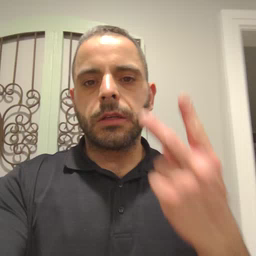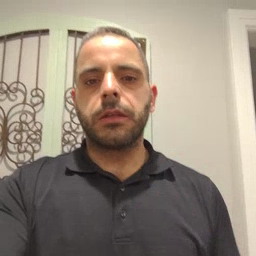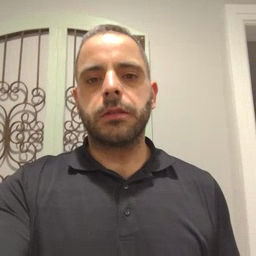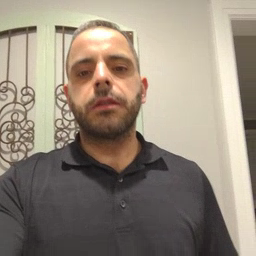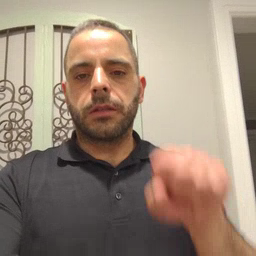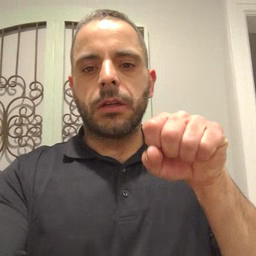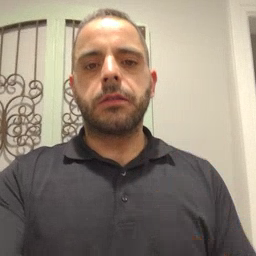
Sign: yes